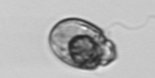
Label: Amphidinium